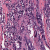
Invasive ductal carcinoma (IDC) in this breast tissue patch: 1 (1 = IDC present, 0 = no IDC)